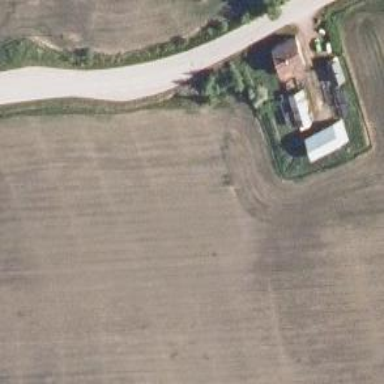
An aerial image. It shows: Farmyard area.